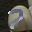
Label: 7